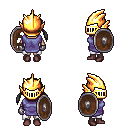
a pixel art fantasy rpg character, female body template, human, tanned skin, chain tabard jacket, white pants, white twin-tailed hairstyle, gold helm, metal gloves, maroon shoes, shield, four views (front, back, left, right), 2x2 character sprite sheet, small pixel art, hard edges, no anti-aliasing